Field crop: maize
Growth stage: 2
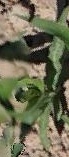
Species: maize